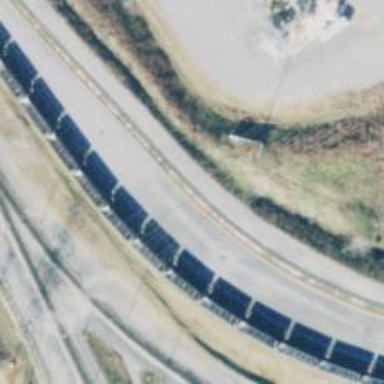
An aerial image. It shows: Rail spur for freight transportation made of ash.